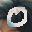
Label: 0